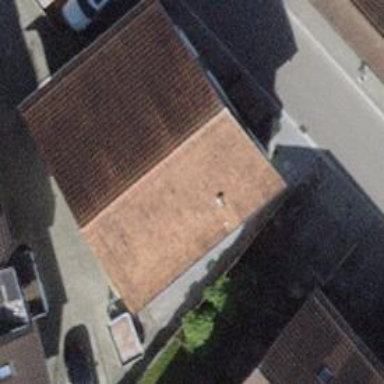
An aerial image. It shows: Shed building.